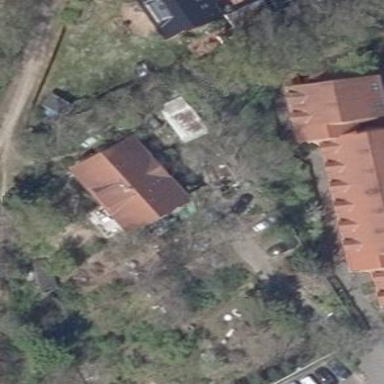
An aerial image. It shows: Residential building.